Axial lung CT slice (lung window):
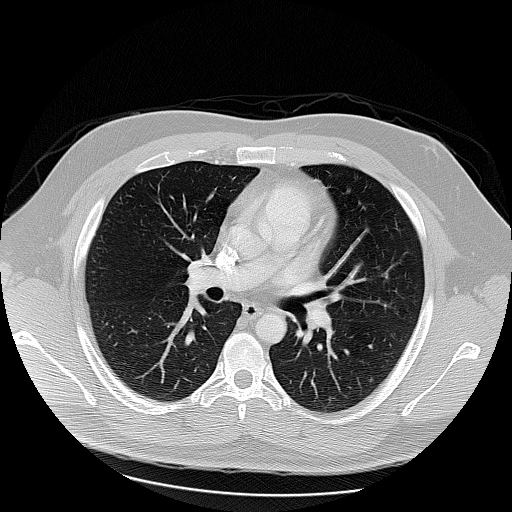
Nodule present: no